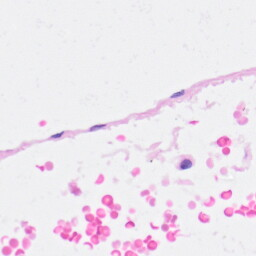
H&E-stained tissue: Heart